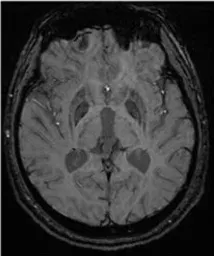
SWI and ASL-MRI of WD. (a and b) SWI showed decreased signal intensities in putamen, globus pallidus, substantia nigra, and red nucleus.
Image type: radiology (mri)